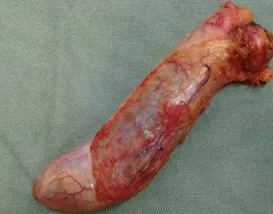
(B) The tumor together with a portion of the gallbladder has been sectioned, revealing a close relationship between the tumor and the gallbladder. The tumor is located in the neck of the gallbladder and near the opening of the cystic duct.
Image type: medical_photograph (other_medical_photograph)